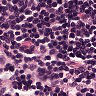
Metastatic tissue present: no